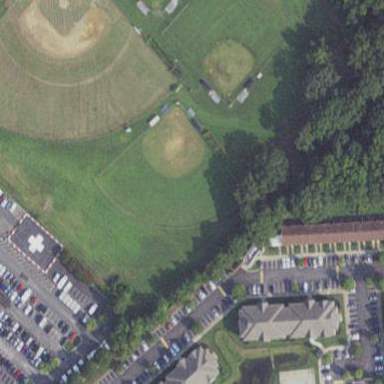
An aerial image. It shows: Softball pitch with grass surface for leisure land.